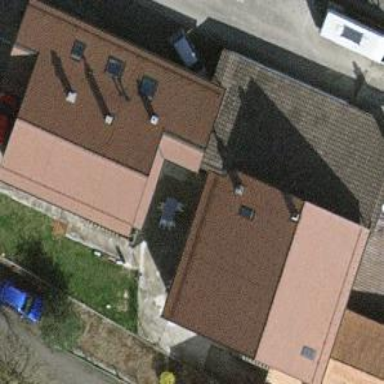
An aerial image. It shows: Simple house.